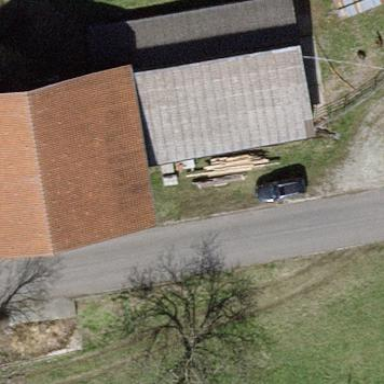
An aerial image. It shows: Farm building.